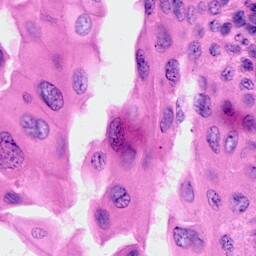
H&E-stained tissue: Cervix